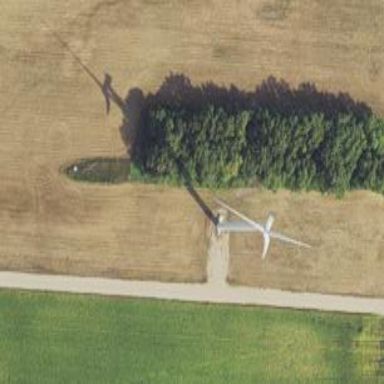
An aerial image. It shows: Wind generator powered by horizontal axis wind turbine.